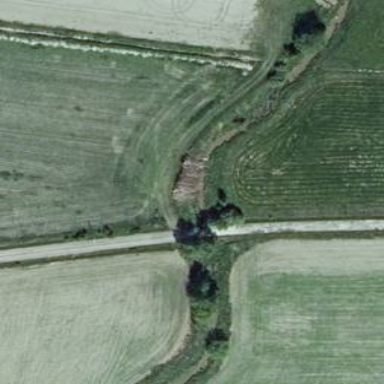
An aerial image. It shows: Culvert tunnel.